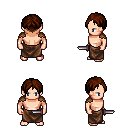
a pixel art fantasy rpg character, male body template, human, light skin, leather shoulder armor, robe skirt, brown parted hairstyle, dagger, four views (front, back, left, right), 2x2 character sprite sheet, small pixel art, hard edges, no anti-aliasing